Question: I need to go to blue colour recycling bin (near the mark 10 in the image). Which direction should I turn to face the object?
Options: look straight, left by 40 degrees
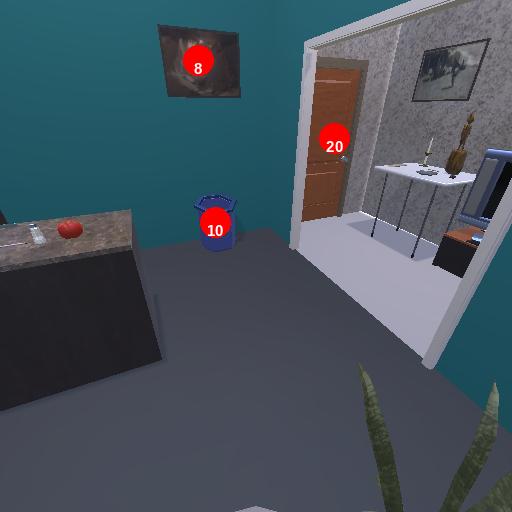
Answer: look straight